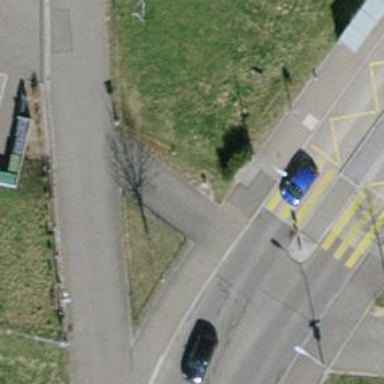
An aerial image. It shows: Street cabinet used for power utility.